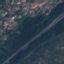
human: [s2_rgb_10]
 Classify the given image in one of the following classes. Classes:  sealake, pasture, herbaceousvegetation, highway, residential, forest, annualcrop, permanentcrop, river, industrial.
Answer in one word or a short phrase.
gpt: Highway